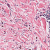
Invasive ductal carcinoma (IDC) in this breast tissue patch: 0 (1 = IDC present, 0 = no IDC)